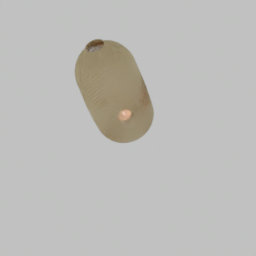
Label: lighting